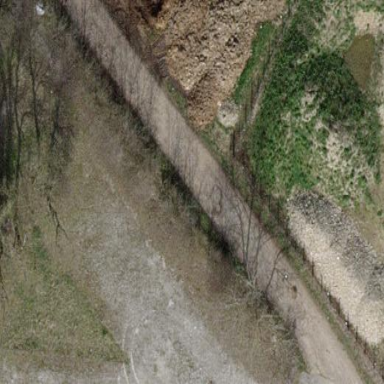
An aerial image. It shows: Unpaved service road designated as parking aisle.